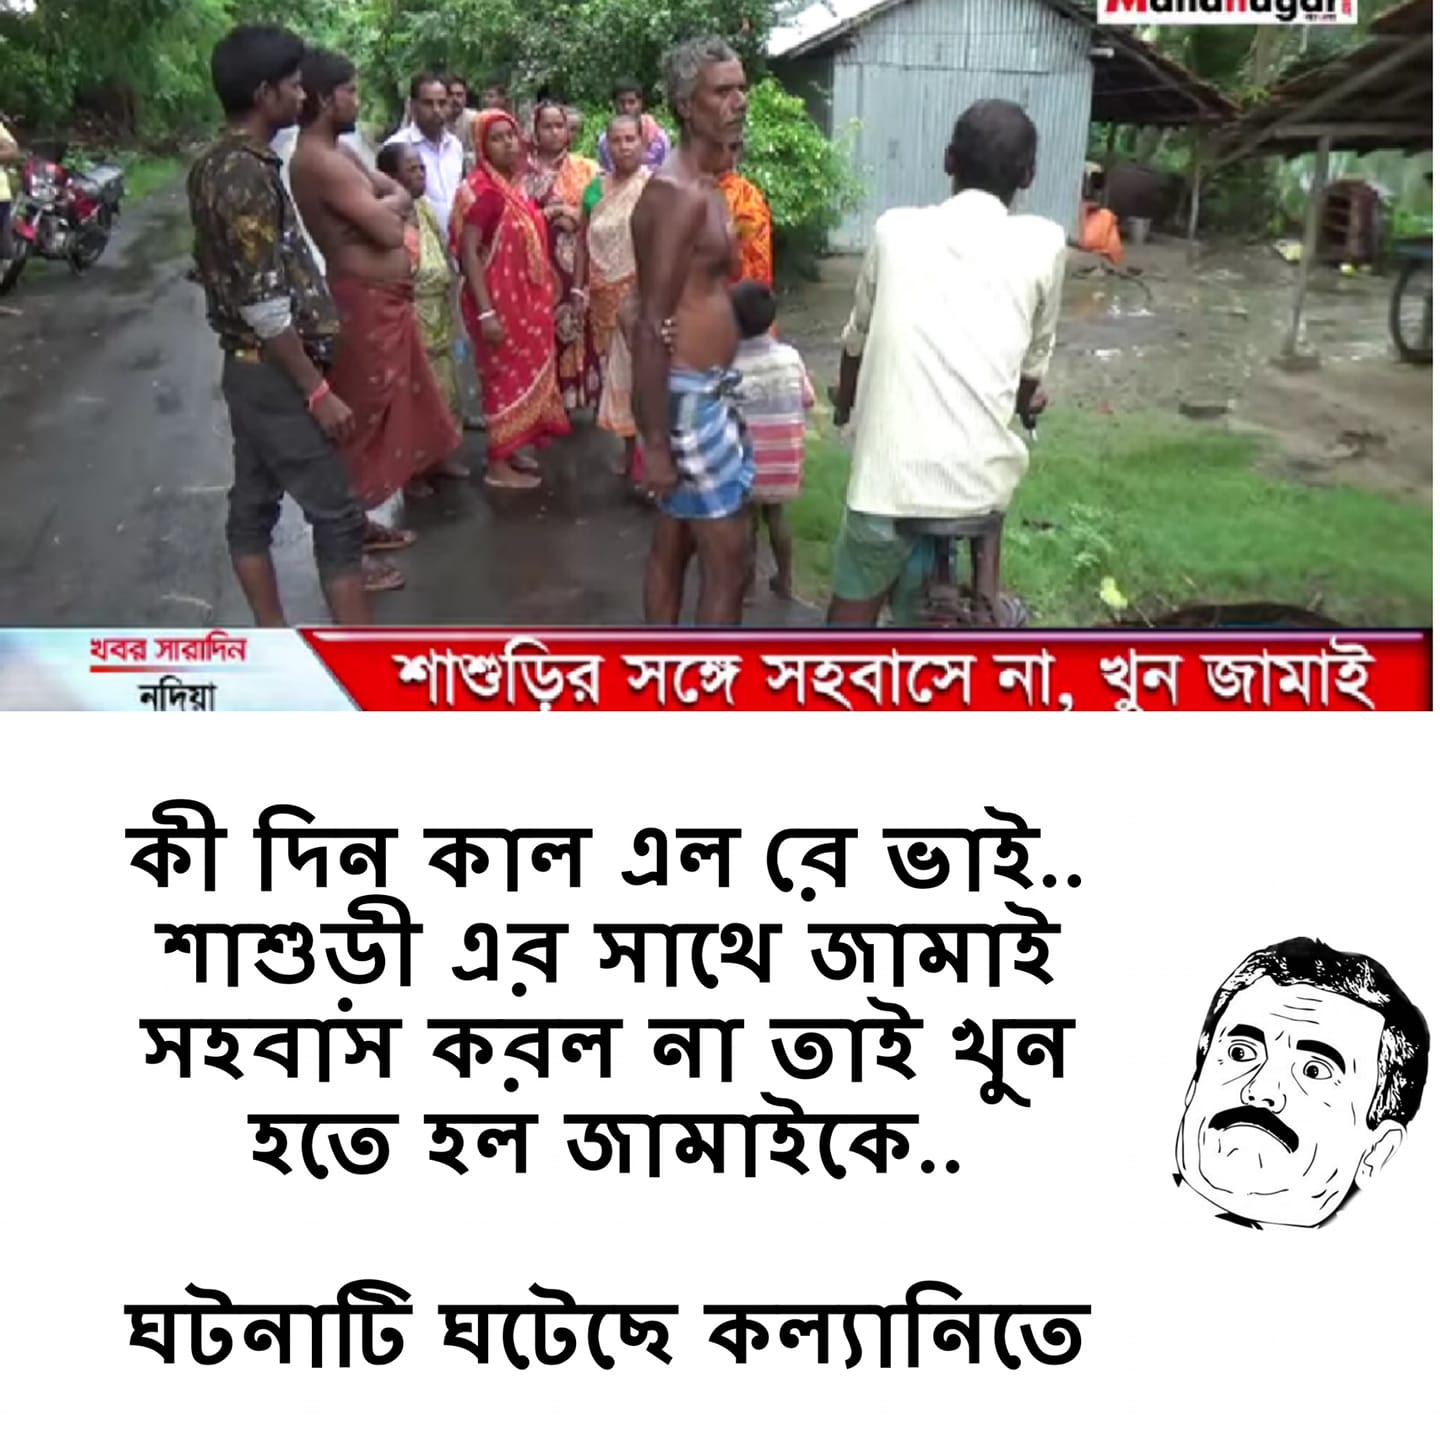
Caption: শাশুড়ির সঙ্গে সহবাসে না , খুন জামাই     কী দিন কাল এল রে ভাই...  শাশুড়ী এর সাথে জামাই সহবাস করল না তাই খুন হতে হল জামাইকে...   ঘটনাটি ঘটেছে কল্যানিতে
Label: hate